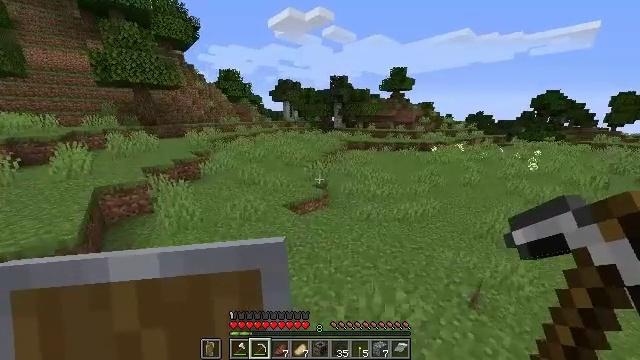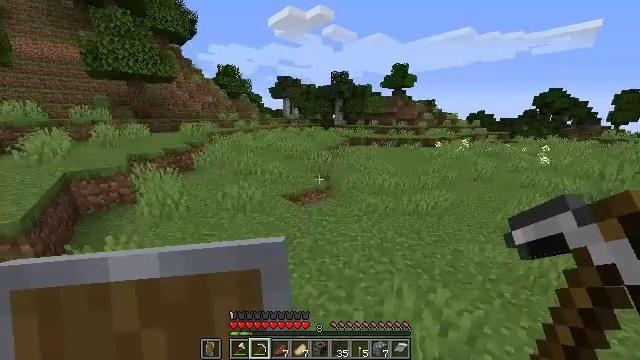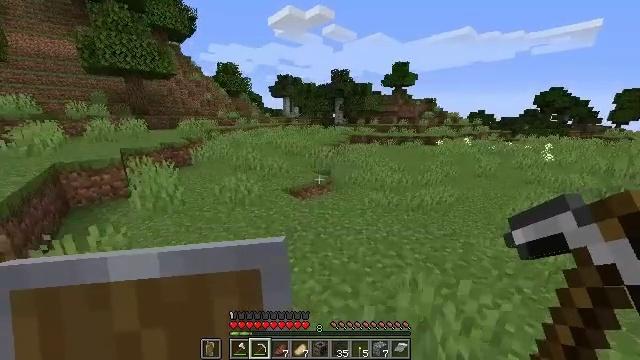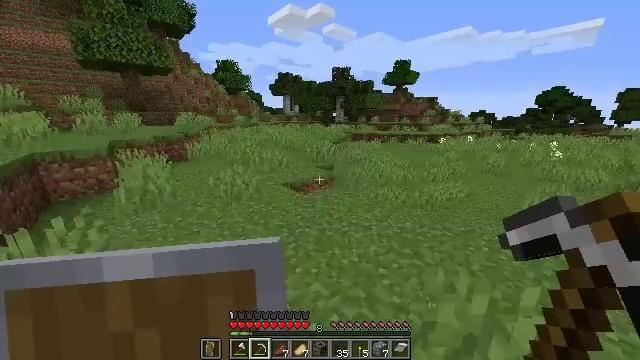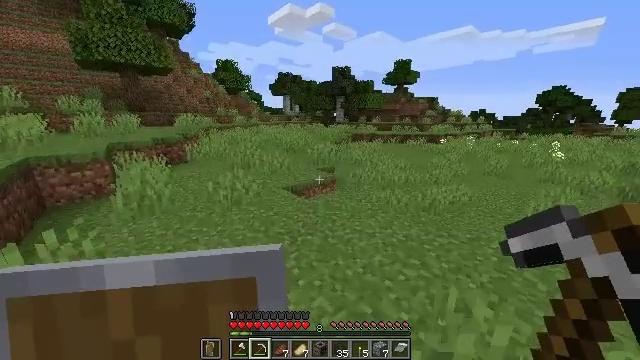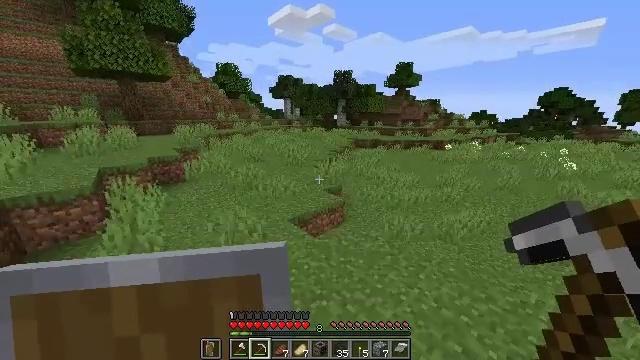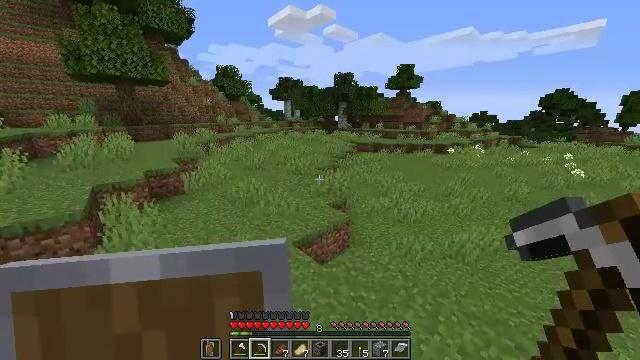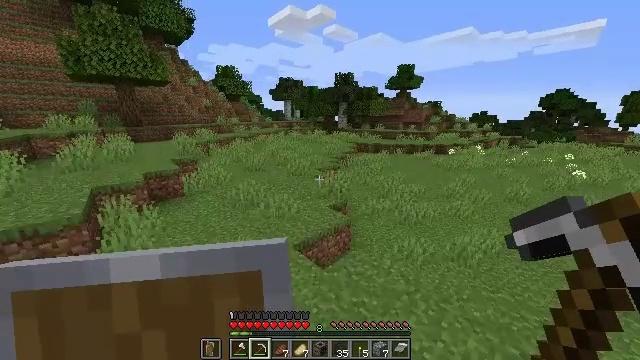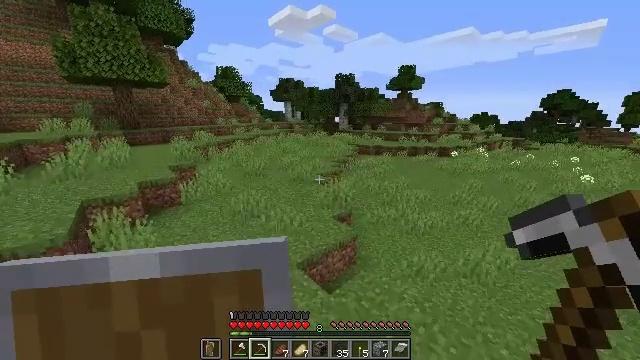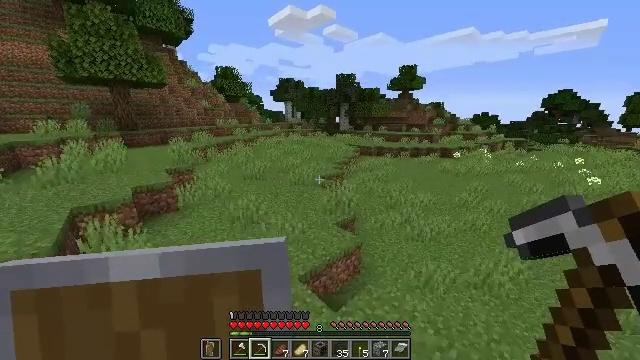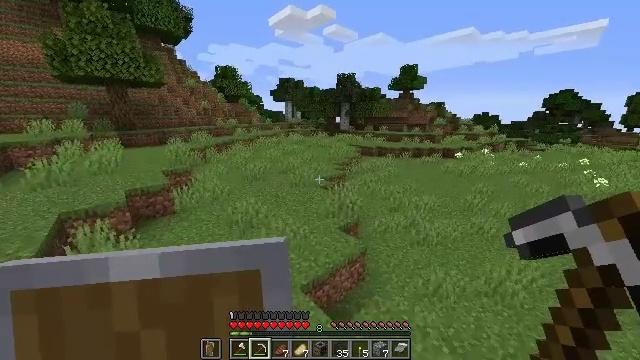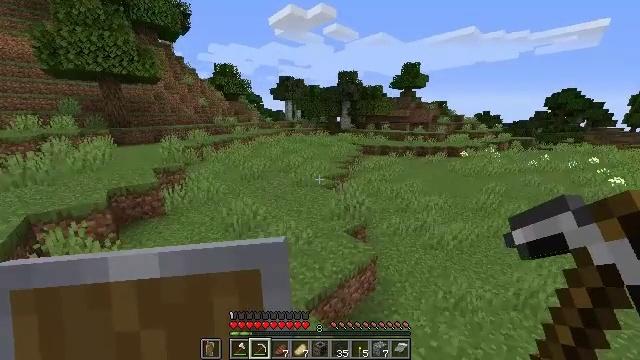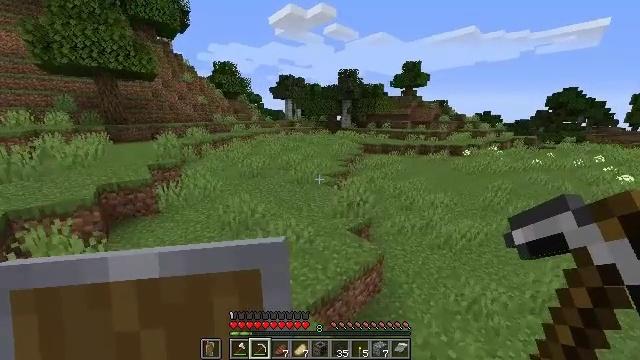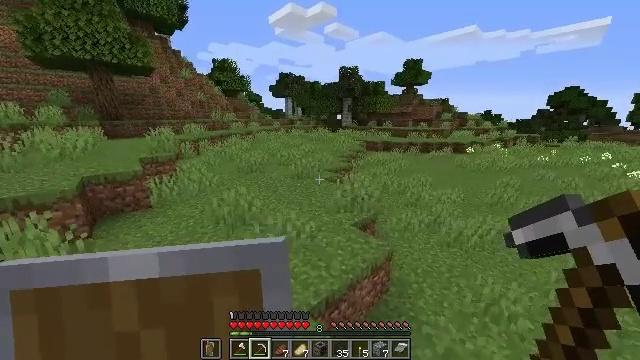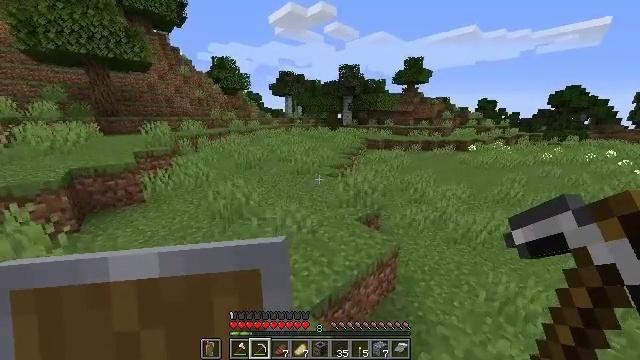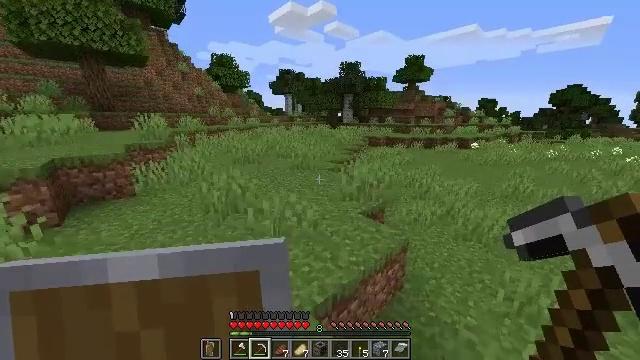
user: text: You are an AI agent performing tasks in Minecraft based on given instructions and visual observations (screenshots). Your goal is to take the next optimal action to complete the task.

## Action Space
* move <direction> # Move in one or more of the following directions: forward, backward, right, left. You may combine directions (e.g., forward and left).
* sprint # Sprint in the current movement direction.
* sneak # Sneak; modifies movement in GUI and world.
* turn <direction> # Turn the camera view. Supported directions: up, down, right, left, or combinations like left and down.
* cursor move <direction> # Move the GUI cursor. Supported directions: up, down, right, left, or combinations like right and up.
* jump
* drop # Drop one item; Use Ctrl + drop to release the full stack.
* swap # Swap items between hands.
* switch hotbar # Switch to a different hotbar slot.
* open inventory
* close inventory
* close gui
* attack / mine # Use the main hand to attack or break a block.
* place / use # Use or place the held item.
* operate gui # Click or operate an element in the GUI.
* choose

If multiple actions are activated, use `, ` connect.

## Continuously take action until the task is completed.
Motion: motion action
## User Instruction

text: Break oak leaves from the trees.
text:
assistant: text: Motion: move forward and move left, jump
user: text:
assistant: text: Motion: move forward and move left, jump
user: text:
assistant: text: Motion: move forward and move left, jump
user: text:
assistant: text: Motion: move forward and move left, jump
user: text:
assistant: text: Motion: move forward and move left, jump
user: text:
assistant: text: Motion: move forward, jump
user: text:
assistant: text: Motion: move forward, jump
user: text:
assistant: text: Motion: move forward, jump
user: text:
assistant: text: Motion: move forward, jump
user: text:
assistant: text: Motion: move forward, jump
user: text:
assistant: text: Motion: move forward, jump
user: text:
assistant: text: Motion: move forward, jump
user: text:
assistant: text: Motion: move forward, jump
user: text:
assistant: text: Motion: move forward, jump
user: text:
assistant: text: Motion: move forward, jump
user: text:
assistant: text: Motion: move forward, jump
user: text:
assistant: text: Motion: move forward, jump
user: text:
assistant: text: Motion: move forward, jump
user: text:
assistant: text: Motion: move forward, jump
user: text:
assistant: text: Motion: move forward, jump
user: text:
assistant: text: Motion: move forward, jump
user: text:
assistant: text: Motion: move forward, jump
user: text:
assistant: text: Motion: move forward, jump
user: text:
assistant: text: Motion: move forward, jump
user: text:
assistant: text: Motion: move forward, jump
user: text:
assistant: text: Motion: move forward, jump
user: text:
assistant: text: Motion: move forward, jump
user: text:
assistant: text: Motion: move forward, jump
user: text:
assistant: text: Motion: move forward, jump
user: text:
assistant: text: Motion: move forward, jump